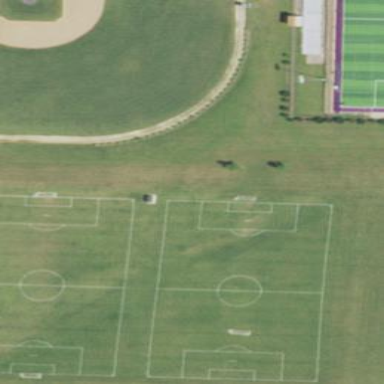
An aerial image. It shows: Soccer pitch for outdoor sports and leisure activities.